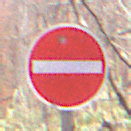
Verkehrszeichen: VerbotDerEinfahrt
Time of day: Midday
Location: Outdoor (Nature)
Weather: Overcast
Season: Autumn
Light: Natural